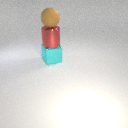
large brown rubber sphere above large red metal cylinder